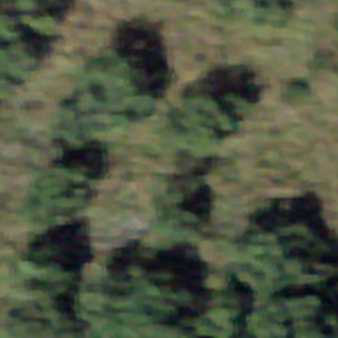
Label: other